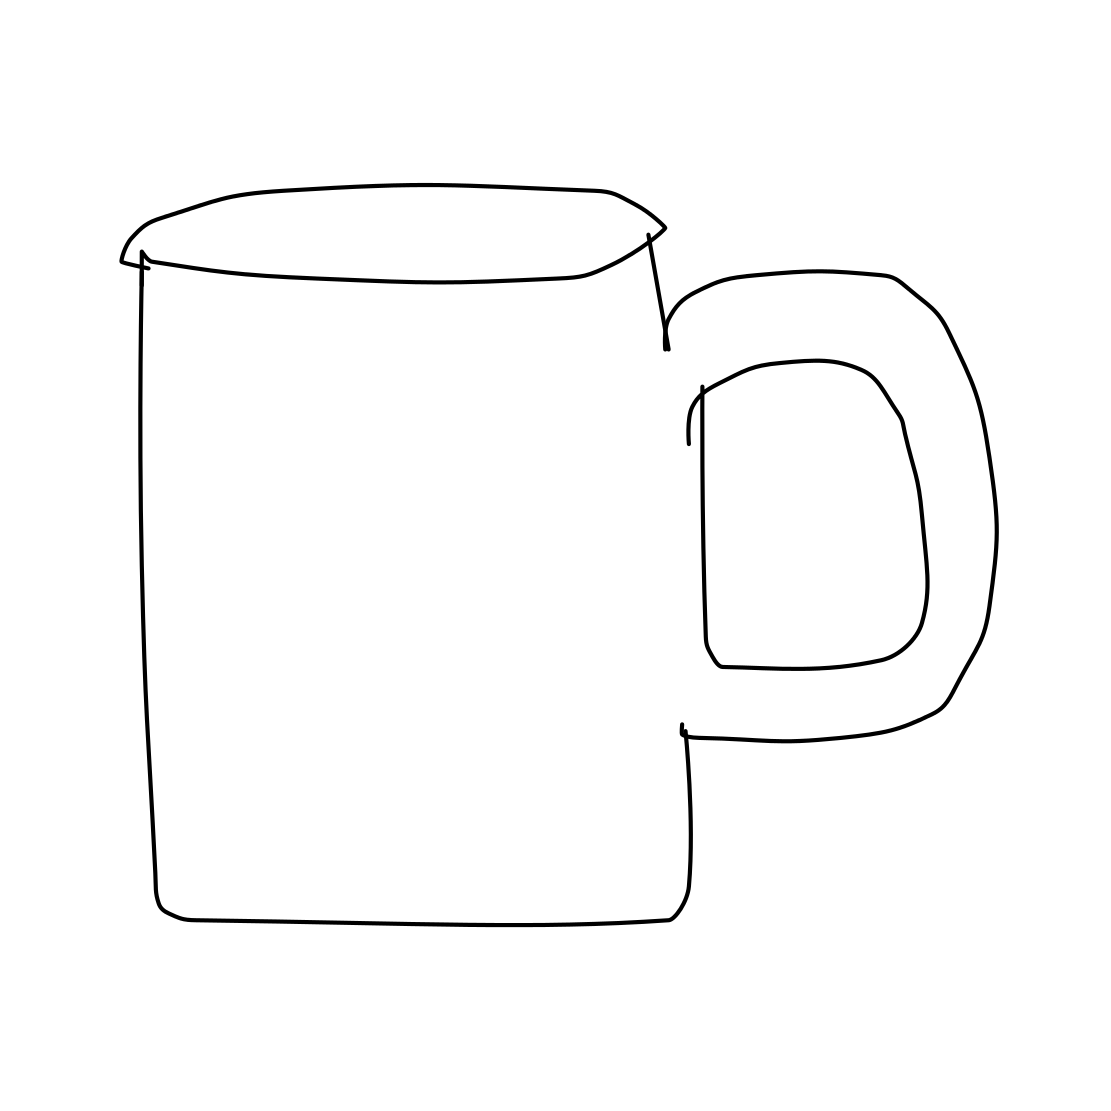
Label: beer-mug